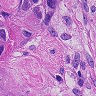
Metastatic tissue present: yes